Question: Okay so, I have this piece of code:
'''
if (type == 1){
System.out.println("Agency name: ");
agencyName = in.nextLine();
System.out.println("No. of days: ");
days = in.nextInt();
Patuvanje p = new PraznicnoPatuvanje (agencyName, 20, days);
nizaPatuvanje[i] = p;
}
'''
The scanner is reading 'agencyName' and 'days' without me trying to input the agencyName at first. What code should I add so that the compiler would wait until I initialize the agencyName variable, and then let me assign the 'days' variable.
This is how it looks like in the Console:

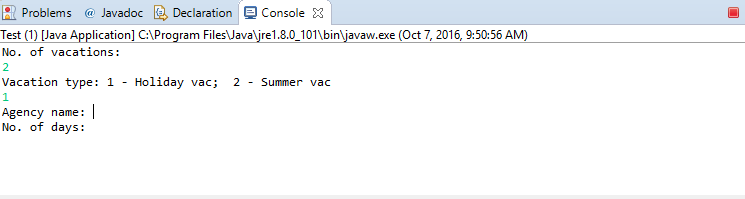
Answer: In the code preceding this, you are reading the 'number of vacations'
After doing this you are pressing 'Enter' This needs to be consumed too.
Change your code to
'''
in.nextLine (); // comse previouslt entered 'Enter'
System.out.println("Agency name: ");
agencyName = in.nextLine();
'''